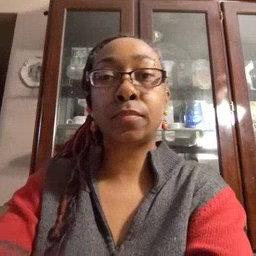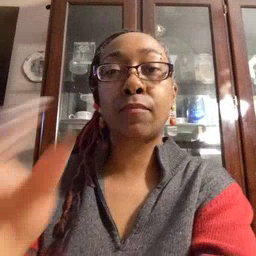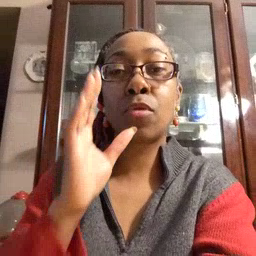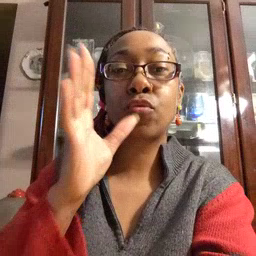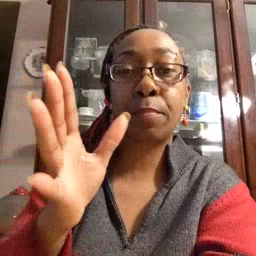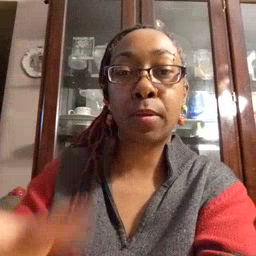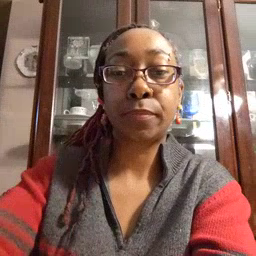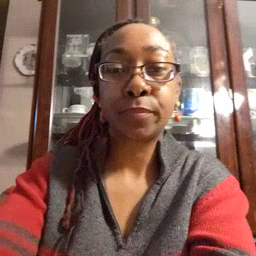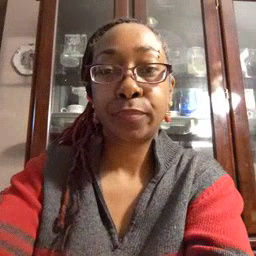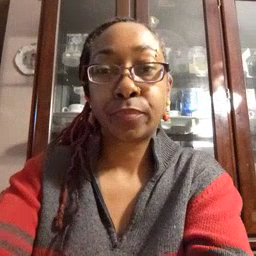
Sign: grandma